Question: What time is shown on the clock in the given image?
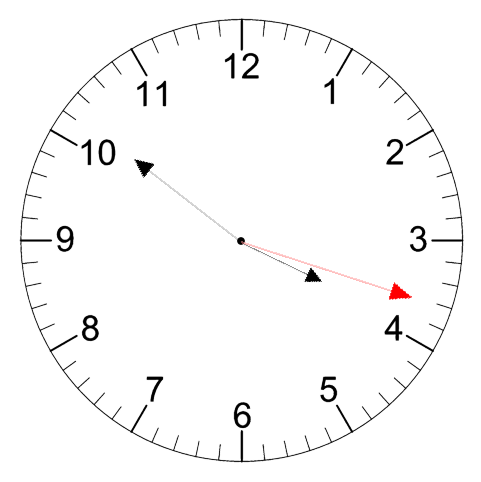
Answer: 03:51:18